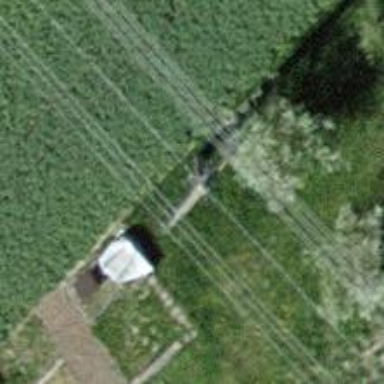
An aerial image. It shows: Power tower.